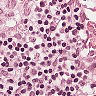
Metastatic tissue present: no